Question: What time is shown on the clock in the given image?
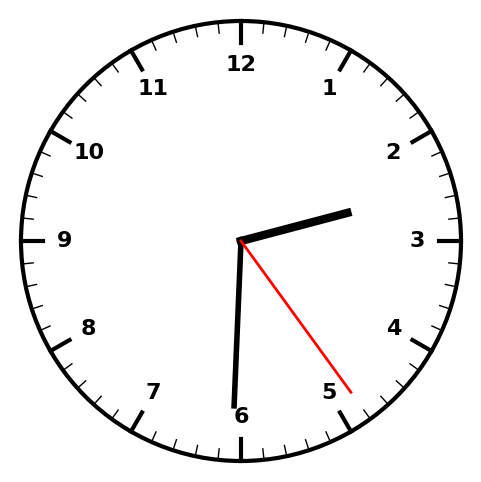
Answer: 02:30:24